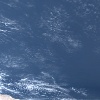
Label: water